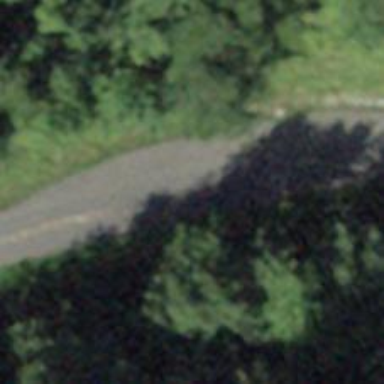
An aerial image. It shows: Passing place on the road.